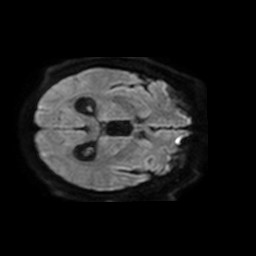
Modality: TRACE
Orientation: axial
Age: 55
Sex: male
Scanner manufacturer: philips
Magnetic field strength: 1.5 T
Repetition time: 4.667 s
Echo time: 0.07656 s